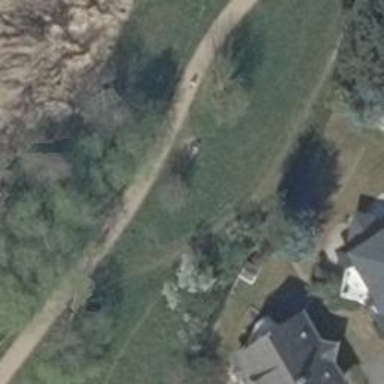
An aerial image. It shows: Compacted path.